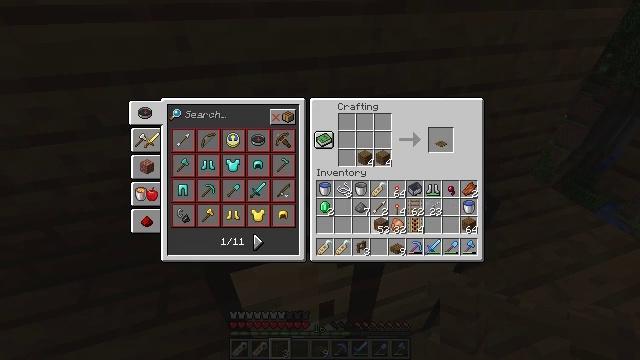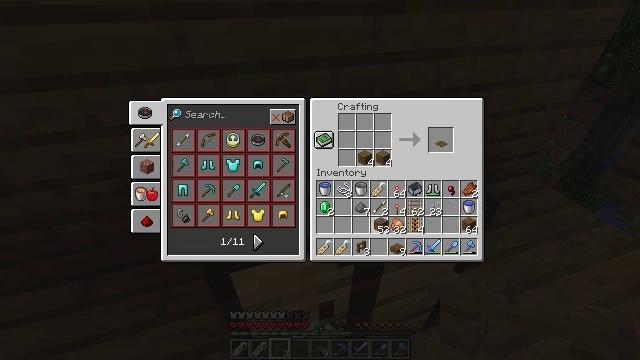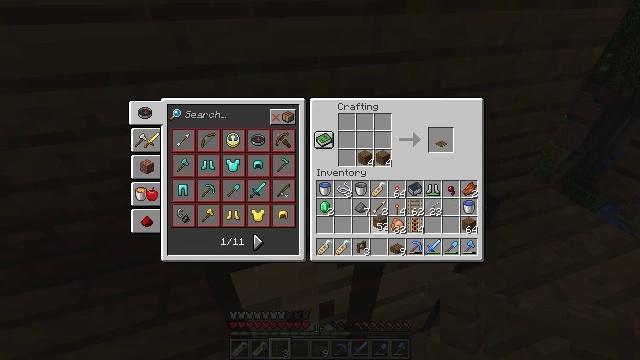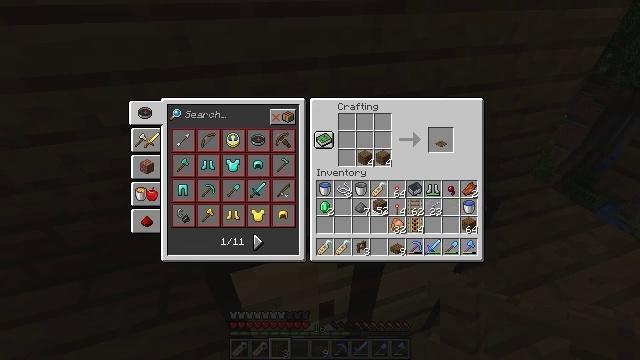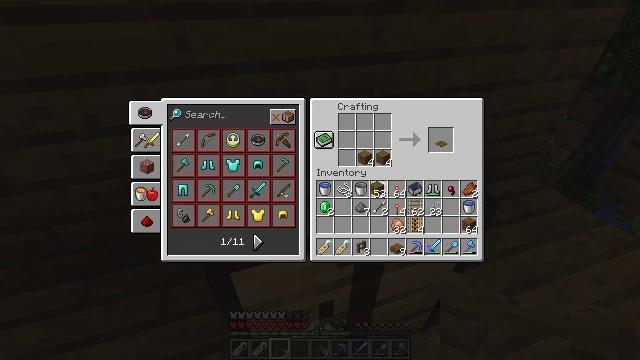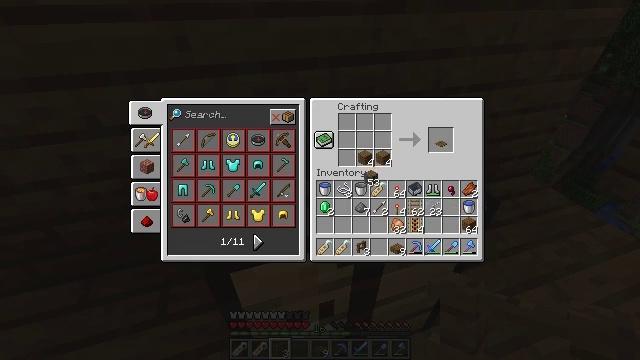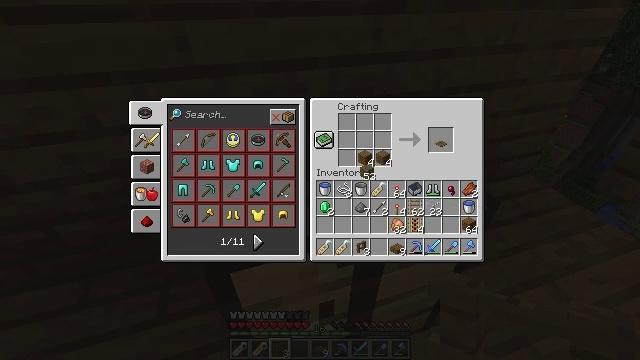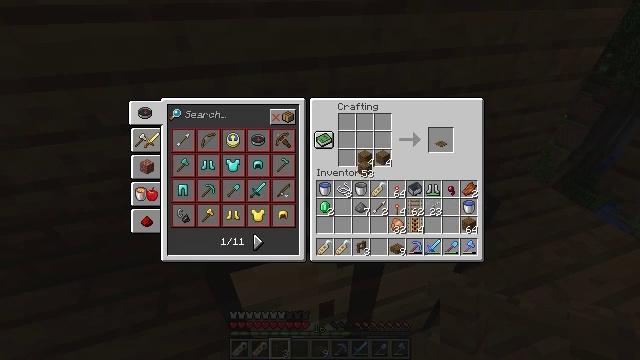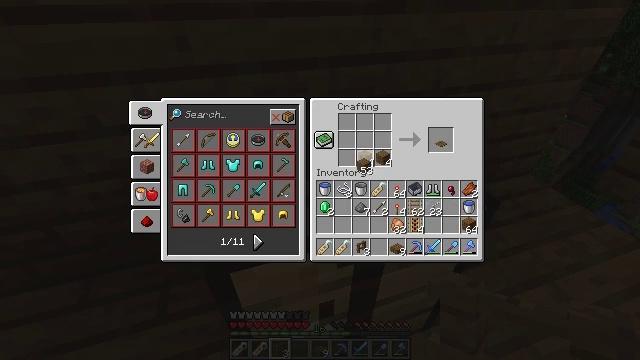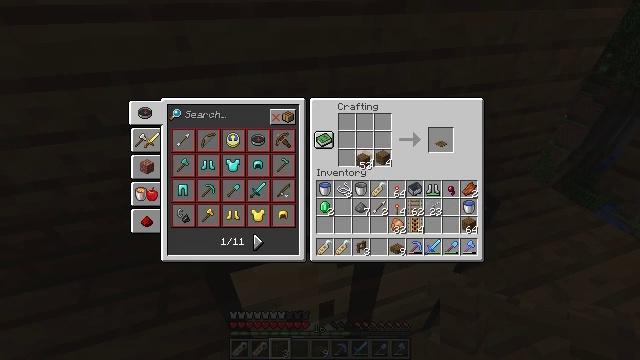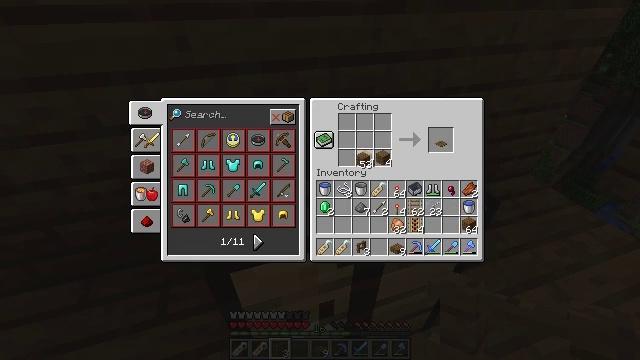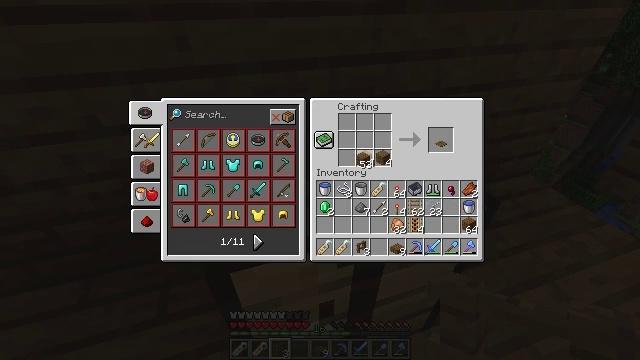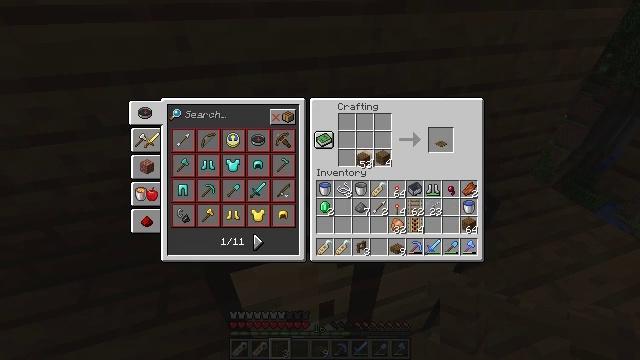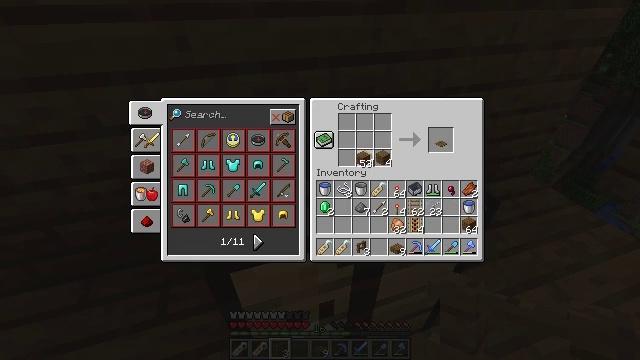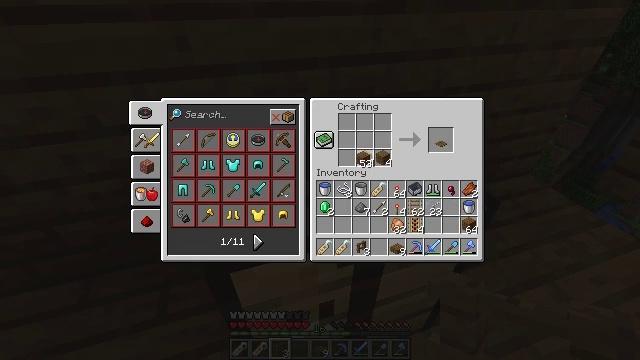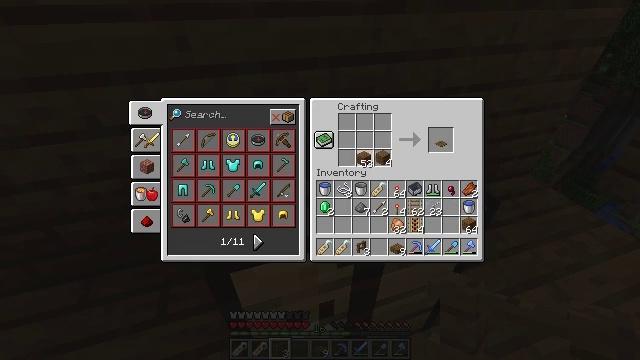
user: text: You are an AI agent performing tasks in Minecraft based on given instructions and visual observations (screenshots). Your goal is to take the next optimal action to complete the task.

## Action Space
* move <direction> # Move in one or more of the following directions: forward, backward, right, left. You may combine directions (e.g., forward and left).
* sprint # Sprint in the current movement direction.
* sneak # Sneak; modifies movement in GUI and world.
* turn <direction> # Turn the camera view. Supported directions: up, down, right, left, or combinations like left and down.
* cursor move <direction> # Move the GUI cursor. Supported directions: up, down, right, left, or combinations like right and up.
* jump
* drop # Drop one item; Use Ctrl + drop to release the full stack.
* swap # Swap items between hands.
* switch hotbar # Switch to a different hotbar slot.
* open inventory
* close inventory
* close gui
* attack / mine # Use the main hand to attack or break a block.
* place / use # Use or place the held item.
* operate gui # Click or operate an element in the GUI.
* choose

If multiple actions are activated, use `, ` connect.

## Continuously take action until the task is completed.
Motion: motion action
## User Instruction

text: Get some spruce planks and craft a spruce pressure plate.
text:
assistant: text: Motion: operate gui
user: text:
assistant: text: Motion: operate gui
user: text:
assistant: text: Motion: cursor move up
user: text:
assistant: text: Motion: cursor move up
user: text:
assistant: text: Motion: cursor move up
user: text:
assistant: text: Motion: no_op
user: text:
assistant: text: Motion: no_op
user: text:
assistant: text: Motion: no_op
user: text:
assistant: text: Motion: no_op
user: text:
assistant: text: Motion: no_op
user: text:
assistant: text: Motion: no_op
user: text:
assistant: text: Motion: no_op
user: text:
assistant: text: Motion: choose
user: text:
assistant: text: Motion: choose
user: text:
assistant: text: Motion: choose
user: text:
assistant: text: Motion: choose
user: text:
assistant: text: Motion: choose
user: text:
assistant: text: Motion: cursor move right, choose
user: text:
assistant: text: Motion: choose
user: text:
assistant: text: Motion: choose
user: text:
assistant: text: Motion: choose
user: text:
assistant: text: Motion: choose
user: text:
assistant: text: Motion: choose
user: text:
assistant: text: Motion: choose
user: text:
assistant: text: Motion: no_op
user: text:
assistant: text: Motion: no_op
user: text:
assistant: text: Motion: no_op
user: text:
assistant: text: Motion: no_op
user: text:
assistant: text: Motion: no_op
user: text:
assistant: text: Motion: no_op